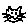
Label: cat